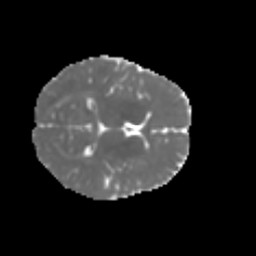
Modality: MD
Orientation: axial
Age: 7
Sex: male
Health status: healthy